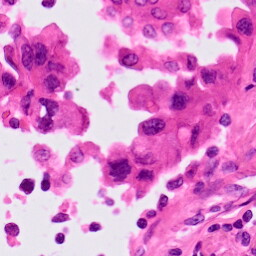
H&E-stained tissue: Lung